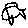
Label: fish